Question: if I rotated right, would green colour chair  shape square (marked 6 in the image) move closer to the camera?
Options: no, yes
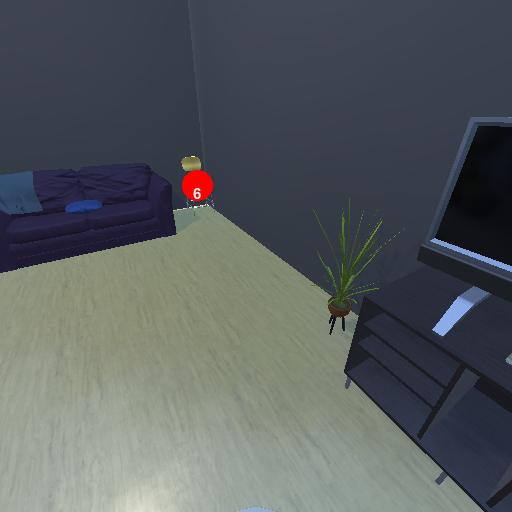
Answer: no